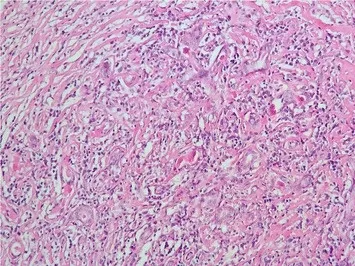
Higher magnification showing a stroma infiltrated by numerous inflammatory cells composed of lymphocytes, plasma cells and eosinophils (haematoxylin & eosin stain, x400).
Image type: pathology (h&e)